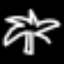
Label: palm tree